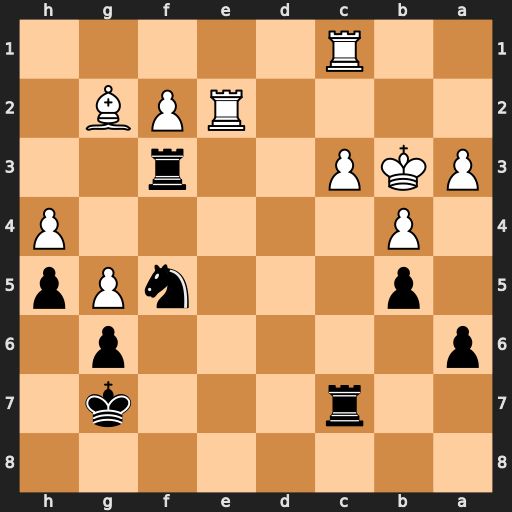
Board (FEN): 8/2r3k1/p5p1/1p3nPp/1P5P/PKP2r2/4RPB1/2R5
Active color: b
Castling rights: -
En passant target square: -
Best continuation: Nd4+ Ka2 Nxe2 Bxf3 Nxc1+